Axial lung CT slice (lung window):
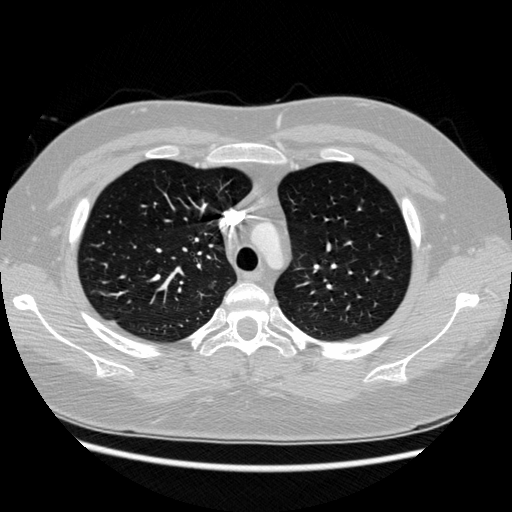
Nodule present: no